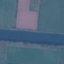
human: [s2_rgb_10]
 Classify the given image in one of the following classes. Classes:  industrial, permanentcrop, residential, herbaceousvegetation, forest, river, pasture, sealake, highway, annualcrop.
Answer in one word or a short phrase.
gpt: River